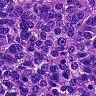
Metastatic tissue present: yes